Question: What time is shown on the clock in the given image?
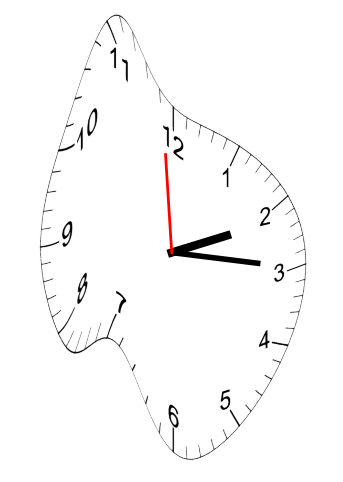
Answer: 02:14:59